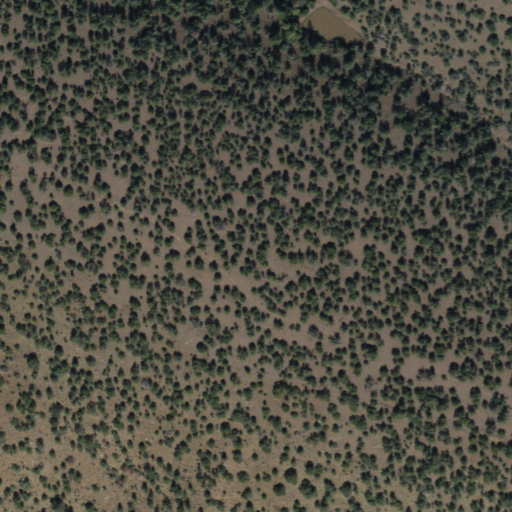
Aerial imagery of mountain in Arizona named Robinson Mesa containing only evergreen forest